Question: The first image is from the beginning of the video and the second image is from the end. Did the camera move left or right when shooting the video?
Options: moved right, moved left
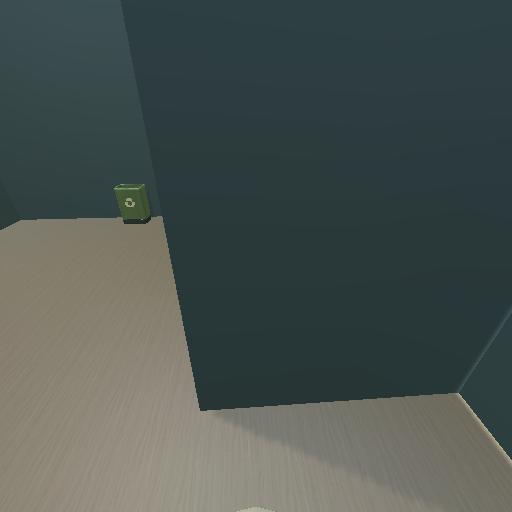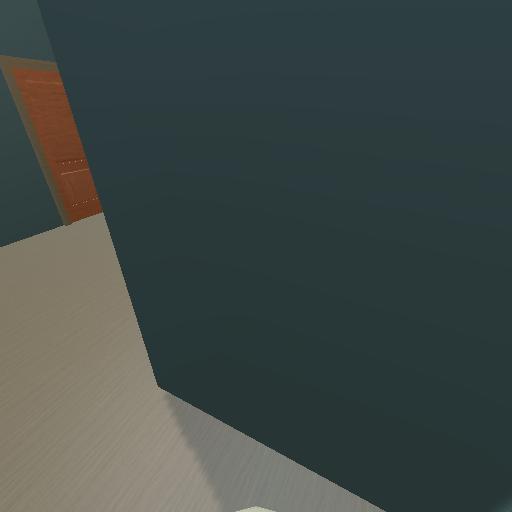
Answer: moved right